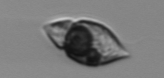
Label: Amphidinium